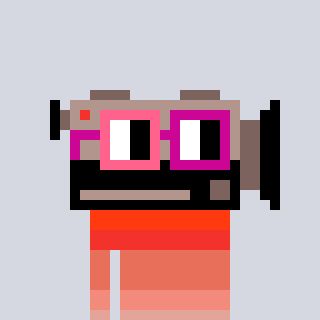
a pixel art character with square pink and red glasses, a camcorder-shaped head and a rust-colored body on a cool background